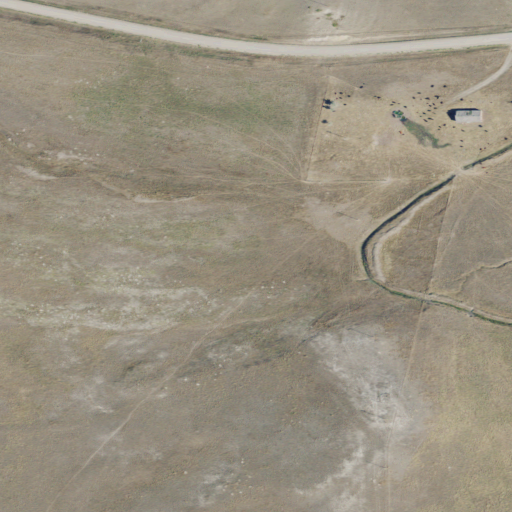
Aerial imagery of valley in Montana named Murphy Coulee containing grassland, shrub, cultivated crops, and open development